Question: I'm creating a checkboxlist dynamically which is populated through linq. The list of checkboxes does get created, but instead of displaying the value(text) which should be name + surname it is displaying the ID's for the users.
This is what I've done:
'''
private void CreateUsersList()
{
chkUsers.Items.Clear();
var query = (from u in context.SkillAssestUsers
select new
{
u.ID,
u.Name,
u.Surname
}).OrderBy(x => x.Name).ToList();
chkUsers.AutoPostBack = false;
chkUsers.CellPadding = 5;
chkUsers.CellSpacing = 5;
chkUsers.RepeatColumns = 4;
chkUsers.RepeatDirection = RepeatDirection.Horizontal;
chkUsers.RepeatLayout = RepeatLayout.Table;
chkUsers.TextAlign = TextAlign.Right;
chkUsers.CssClass = "CheckBoxList";
if (query != null)
{
foreach (var result in query)
{
string fullName = result.Name + " " + result.Surname;
CheckBox cb = new CheckBox();
cb.ID = result.ID.ToString();
cb.Text = result.Name + " " + result.Surname;
cb.AutoPostBack = false;
cb.CssClass = "CheckBox";
chkUsers.Items.Add(new ListItem(result.ID.ToString(), result.Name + " " + result.Surname));
chkUsers.Controls.Add(new LiteralControl("<br>"));
}
}
}
'''
This is how the data comes through when I run the project:

So instead of the ID's I want to display the Name and Surname, but I can't see what I'm doing wrong...
Can somebody please point me in the right direction? Any help will be greatly appreciated...
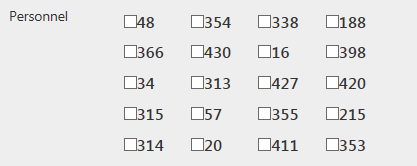
Answer: That is because the constructor of a ListItem is:
'''
public ListItem(
string text,
string value
)
'''
So change this line:
'''
chkUsers.Items.Add(new ListItem(result.ID.ToString(),
result.Name + " " + result.Surname));
'''
to this:
'''
chkUsers.Items.Add(new ListItem(result.Name + " " + result.Surname,
result.ID.ToString()));
'''
Reference:
1. ListItem Constructor (String, String)
2. ListItem Class